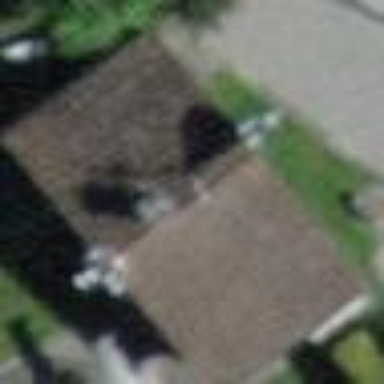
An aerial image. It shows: Shed building.